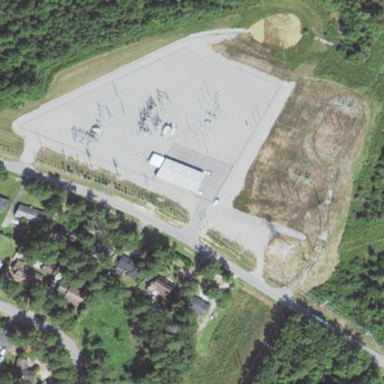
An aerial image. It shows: Distribution substation surrounded by fence.